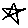
Label: star